На первом рисунке схематично показан процесс циркуляции Хадли, который происходит в тропической части атмосферы Земли во время весеннего равноденствия. В этом процессе воздух поднимается от экватора и двигается по направлению к полюсам, опускаясь в субтропиках на широтах $\pm \varphi_d$, где положительные и отрицательные знаки соответствуют северному и южному полушариям. В верхних зонах циркуляции (в пределах пунктирной линии) сохраняется момент импульса относительно оси вращения Земли. Заметьте, что на приведенном рисунке масштаб не соблюден.
Получите выражение для скорости ветра $u_Y$ вблизи точек $Y$ в направлении восток-запад, полагая, что вблизи точки $X$ в направлении восток-запад ветер отсутствует. В данной задаче положительный знак для скорости соответствует движению с запада на восток. (Угловая скорость вращения Земли вокруг ее оси равна $\Omega$, радиус Земли равен $a$, в то время как толщина атмосферы много меньше $a$.)
Какая из приведенных ниже фраз правильно объясняет, почему в нижних частях циркуляции Хадли не сохраняется момент импульса? Здесь может быть несколько правильных вариантов. Отметьте их галочками на листе ответов. I) Из-за трения о поверхность Земли. I) Из-за трения о поверхность Земли. I) Из-за трения о поверхность Земли. II) Из-за турбулентности в нижней части атмосферы, где смешиваются различные слои воздуха. III) Воздух в нижних слоях атмосферы более плотный, так что благодаря инерции движение вокруг оси Земли замедляется. IV) В нижних слоях атмосферы воздух более влажен, что вызывает замедление скорости ветра. Во время зимнего (для северного полушария) солнцестояния, потоки воздуха циркуляции Хадли поднимаются на широте $\varphi_r$, а опускаются на широтах $\varphi_n$ и $\varphi_s$ для северного и южного полушарий соответственно, как показано на рисунке ниже. Обращайтесь к этому рисунку во время решения пунктов A3, A4, и A5.
Получите выражения и вычислите скорость ветра $u_P$, $u_Q$ и $u_R$ в направлении восток-запад в точках $P$, $Q$ и $R$. Для этого считайте, что ветер в направлении восток-запад вблизи точки $Z$ отсутствует. Широты имеют следующие числовые значения $\varphi_r = -8^{\circ}$, $\varphi_n = 28^{\circ}$ и $\varphi_s = -20^{\circ}$, радиус Земли $a = 6370$ км. В каком полушарии Земли наблюдаются более сильные атмосферные потоки? I) В полушарии, где зима I) В полушарии, где зима I) В полушарии, где зима II) В полушарии, где лето I) В полушарии, где зима II) В полушарии, где лето III) Потоки одинаковы по мощности в обоих полушариях.
Поток в части циркуляции Хадли близкой к земной поверхности движется в южном направлении, пересекая экватор. На приведенном ниже рисунке укажите стрелочками направления сил Кориолиса, действующих на поток тропического воздуха к северу и к югу от экватора.
Учитывая ответ из части A4 и тот факт, что потери на трение вблизи поверхности практически компенсируются силой Кориолиса в направлении восток-запад, покажите схематически стрелками структуру ветра (линии потока) в тропиках во время зимнего солнцестояния (для северного полушария). Предположим, что циркуляция Хадли может быть смоделирована, как тепловая машина показанная на рисунке ниже. Рассмотрим лишь циркуляцию Хадли, проникающую в полушарие, где наблюдается зима. На рисунке ниже, воздушные массы перемещаются от точек $A$ к $B$ и от $D$ к $E$, подчиняясь адиабатическому закону, в то время как перемещения от $B$ к $C$, от $C$ к $D$ и от $E$ к $A$ изотермические. Воздух нагревается от контакта с земной поверхностью, а также во время конденсации воды в атмосфере, в то время как потери энергии воздушного потока происходят благодаря излучению в верхних частях.
Учитывая, что атмосферное давление по вертикали возникает из-за веса столба воздуха, находящегося сверху, свяжите давления $p_A$, $p_B$, $p_C$, $p_D$, $p_E$, в точках $A$, $B$, $C$, $D$, $E$ системой неравенств. (Считайте, что $p_A = 1000$ гПа и $p_D = 225$ гПа, где $1$ гПа = $100$ Па).
Пусть $T_H$ и $T_C$ - температуры воздуха вблизи поверхности и вверху атмосферы, соответственно. Учитывая, что разница давлений между точками $A$ и $E$ равна $20$ гПа, вычислите температуру $T_C$, если $T_H = 300$ K. Используйте факт, что $\kappa$ — отношение молярной газовой постоянной ($R$) к молярной удельной теплоемкости воздуха при постоянном давлении ($C_p$), равно $2/7$.
Вычислите давление $p_B$. Продолжая рассматривать циркуляцию Хадли для воздуха в полушарии, где зимнее время года и используя газовую постоянную $R$, а также выражения, полученные ранее, выполните следующие два пункта:
Запишите выражение для суммарной работы, совершенной одним молем воздуха $W_{\text{net}}$, пренебрегая потерями на трение о земную поверхность.
Запишите выражение для потерь $Q_{\text{loss}}$ тепла в верней части атмосферы в пересчете на один моль воздуха.
Каково значение идеального КПД цикла $\varepsilon_i$ для рассматриваемого (зимнего) случая циркуляции Хадли?
Приведите математические выкладки, показывающие, что в реальности КПД $\varepsilon$ для рассматриваемой модели циркуляции Хадли всегда меньше $\varepsilon_i$ для идеального случая.
Какое из утверждений, приведенных ниже, лучшим образом объясняет, почему $\varepsilon$ меньше идеального значения $\varepsilon_i$? Отметьте галочками правильные ответы. Учтите, что правильных ответов может быть несколько. I) Потому, что мы не учитывали работу, совершенную против сил трения у поверхности. II) Потому, что конденсация происходит при температуре, которая ниже чем температура источника тепла. III) Из-за необратимого испарения воды вблизи поверхности. IV) Формула для идеального КПД применима только в случае, когда нет смены фаз состояния воды.
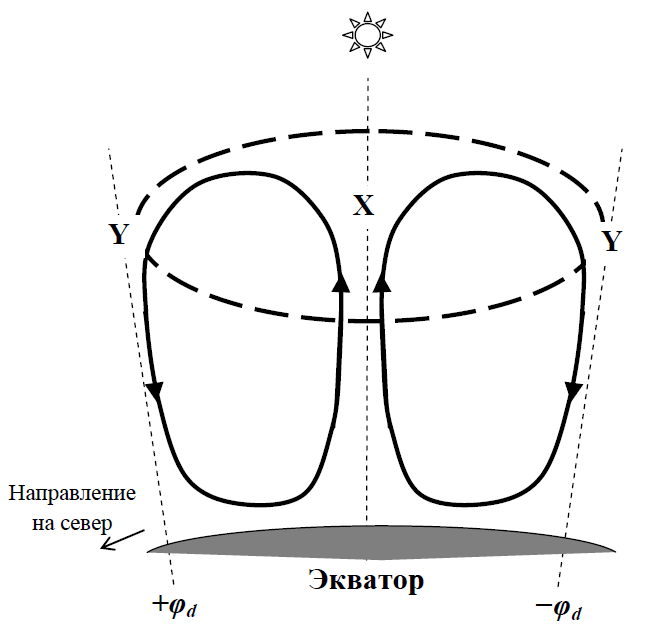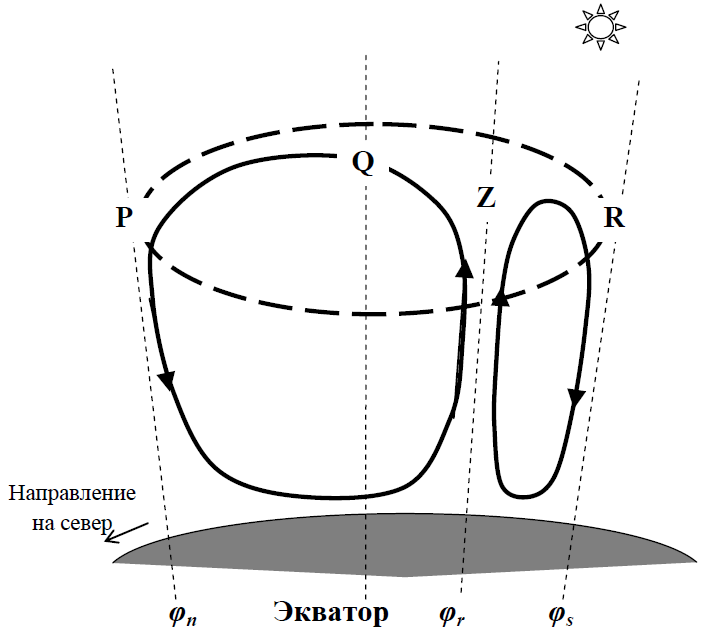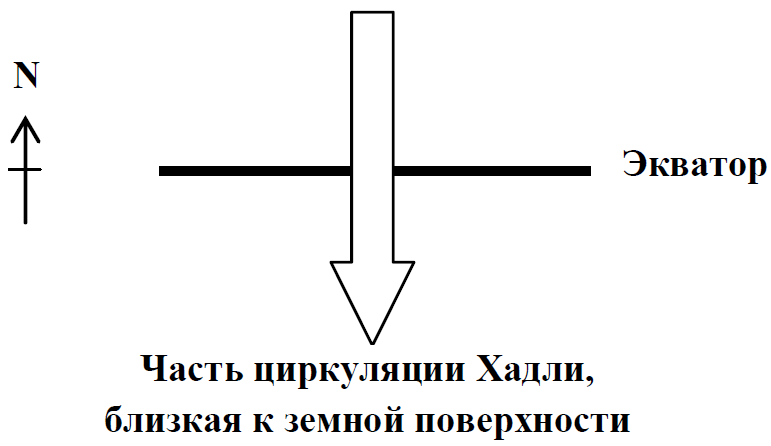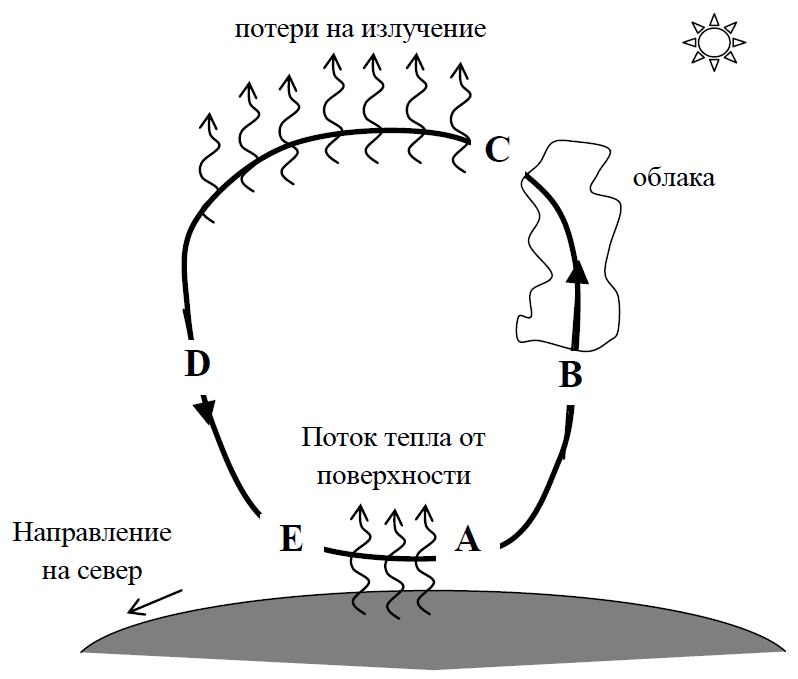
Получите выражение для скорости ветра $u_Y$ вблизи точек $Y$ в направлении восток-запад, полагая, что вблизи точки $X$ в направлении восток-запад ветер отсутствует. В данной задаче положительный знак для скорости соответствует движению с запада на восток. (Угловая скорость вращения Земли вокруг ее оси равна $\Omega$, радиус Земли равен $a$, в то время как толщина атмосферы много меньше $a$.)

Какая из приведенных ниже фраз правильно объясняет, почему в нижних частях циркуляции Хадли не сохраняется момент импульса? Здесь может быть несколько правильных вариантов. Отметьте их галочками на листе ответов.   I) Из-за трения о поверхность Земли.  II) Из-за турбулентности в нижней части атмосферы, где смешиваются различные слои воздуха.  III) Воздух в нижних слоях атмосферы более плотный, так что благодаря инерции движение вокруг оси Земли замедляется.  IV) В нижних слоях атмосферы воздух более влажен, что вызывает замедление скорости ветра.

Получите выражения и вычислите скорость ветра $u_P$, $u_Q$ и $u_R$ в направлении восток-запад в точках $P$, $Q$ и $R$. Для этого считайте, что ветер в направлении восток-запад вблизи точки $Z$ отсутствует. Широты имеют следующие числовые значения $\varphi_r = -8^{\circ}$, $\varphi_n = 28^{\circ}$ и $\varphi_s = -20^{\circ}$, радиус Земли $a = 6370$ км. В каком полушарии Земли наблюдаются более сильные атмосферные потоки?   I) В полушарии, где зима  II) В полушарии, где лето  III) Потоки одинаковы по мощности в обоих полушариях.

Поток в части циркуляции Хадли близкой к земной поверхности движется в южном направлении, пересекая экватор. На приведенном ниже рисунке укажите стрелочками направления сил Кориолиса, действующих на поток тропического воздуха к северу и к югу от экватора.

Учитывая ответ из части A4 и тот факт, что потери на трение вблизи поверхности практически компенсируются силой Кориолиса в направлении восток-запад, покажите схематически стрелками структуру ветра (линии потока) в тропиках во время зимнего солнцестояния (для северного полушария).

Учитывая, что атмосферное давление по вертикали возникает из-за веса столба воздуха, находящегося сверху, свяжите давления $p_A$, $p_B$, $p_C$, $p_D$, $p_E$, в точках $A$, $B$, $C$, $D$, $E$ системой неравенств. (Считайте, что $p_A = 1000$ гПа и $p_D = 225$ гПа, где $1$ гПа = $100$ Па).

Пусть $T_H$ и $T_C$ - температуры воздуха вблизи поверхности и вверху атмосферы, соответственно. Учитывая, что разница давлений между точками $A$ и $E$ равна $20$ гПа, вычислите температуру $T_C$, если $T_H = 300$ K. Используйте факт, что $\kappa$ — отношение молярной газовой постоянной ($R$) к молярной удельной теплоемкости воздуха при постоянном давлении ($C_p$), равно $2/7$.

Вычислите давление $p_B$.

Запишите выражение для суммарной работы, совершенной одним молем воздуха $W_{\text{net}}$,  пренебрегая потерями на трение о земную поверхность.

Запишите выражение для потерь $Q_{\text{loss}}$ тепла в верней части атмосферы в пересчете на один моль воздуха.

Каково значение идеального КПД цикла $\varepsilon_i$ для рассматриваемого (зимнего) случая циркуляции Хадли?

Приведите математические выкладки, показывающие, что в реальности КПД $\varepsilon$ для рассматриваемой модели циркуляции Хадли всегда меньше $\varepsilon_i$ для идеального случая.

Какое из утверждений, приведенных ниже, лучшим образом объясняет, почему $\varepsilon$ меньше идеального значения $\varepsilon_i$? Отметьте галочками правильные ответы. Учтите, что правильных ответов может быть несколько.   I) Потому, что мы не учитывали работу, совершенную против сил трения у поверхности.  II) Потому, что конденсация происходит при температуре, которая ниже чем температура источника тепла.  III) Из-за необратимого испарения воды вблизи поверхности.  IV) Формула для идеального КПД применима только в случае, когда нет смены фаз состояния воды.
Темы:
T, Азиатские